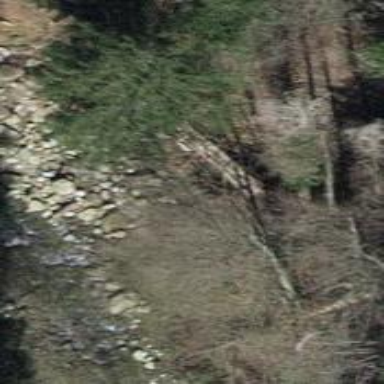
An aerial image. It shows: Path on the ground with excellent trail visibility that leads to bridge.